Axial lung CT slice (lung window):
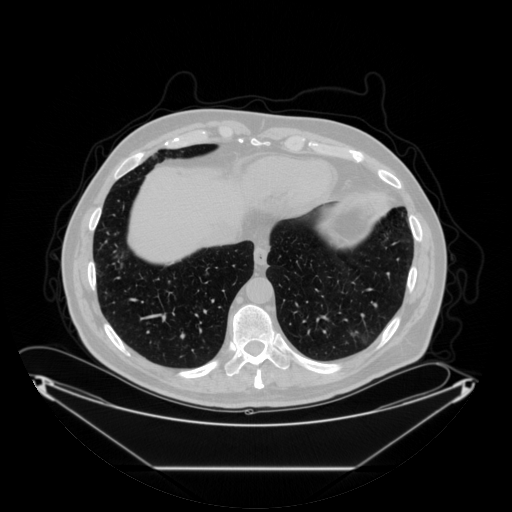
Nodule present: no